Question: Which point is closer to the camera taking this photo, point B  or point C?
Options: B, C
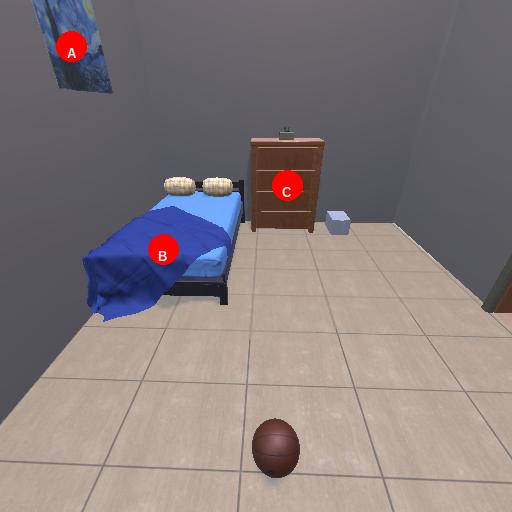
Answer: B